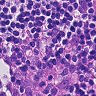
Metastatic tissue present: no